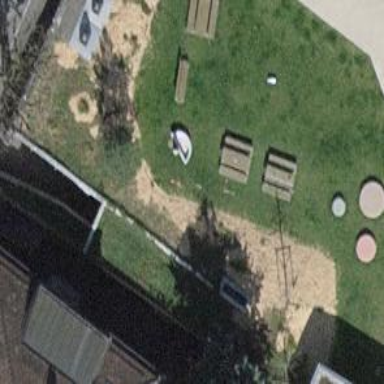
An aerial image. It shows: Picnic table located in leisure land area.